Aerial crown-view tile of a tropical tree (Barro Colorado Island, Panama), acquired 20241216:
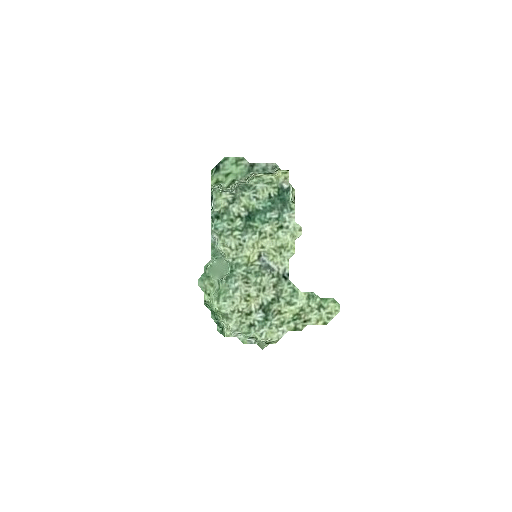
Species: Cecropia insignis
GBIF accepted scientific name: Cecropia insignis
Crown area: 23.019 m²